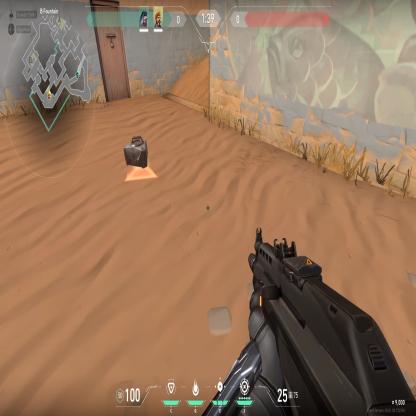
Label: dropped spike